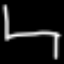
Label: chair